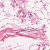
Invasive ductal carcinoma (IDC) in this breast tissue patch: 0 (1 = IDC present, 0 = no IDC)